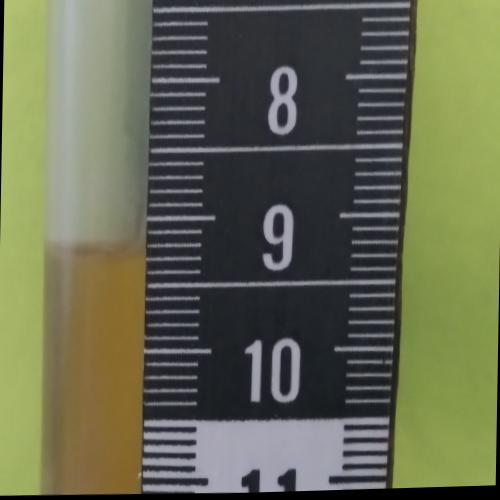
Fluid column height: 9.2 cm